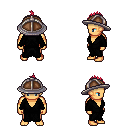
a pixel art fantasy rpg character, male body template, human, tanned skin, gray robe, white pants, ruby red mohawk hairstyle, chain helm, four views (front, back, left, right), 2x2 character sprite sheet, small pixel art, hard edges, no anti-aliasing